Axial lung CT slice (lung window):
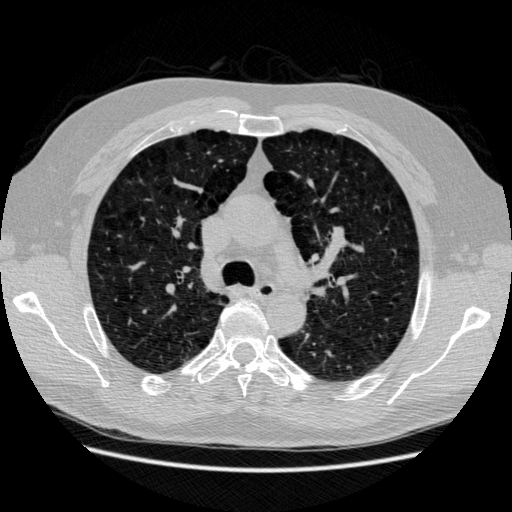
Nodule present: no